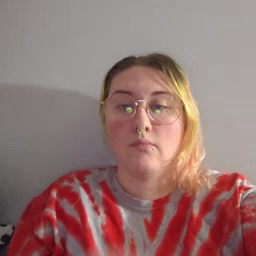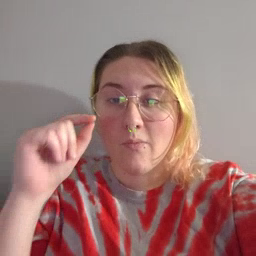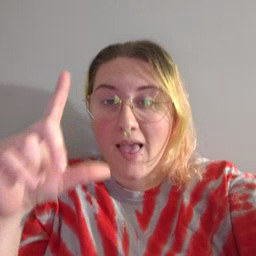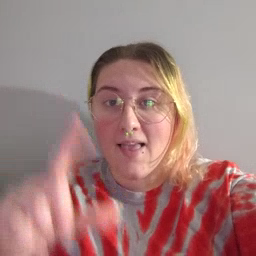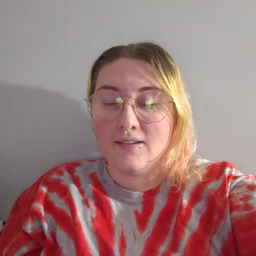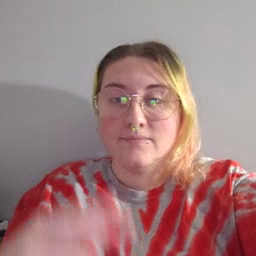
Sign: wake